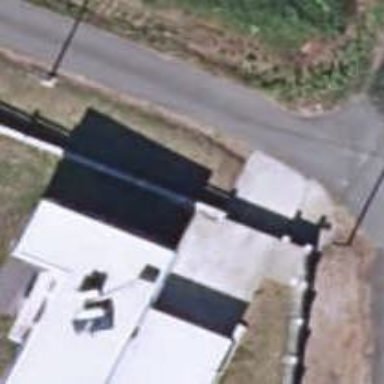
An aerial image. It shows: Simple and straightforward house.